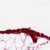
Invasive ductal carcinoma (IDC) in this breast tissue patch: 0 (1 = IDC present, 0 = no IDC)